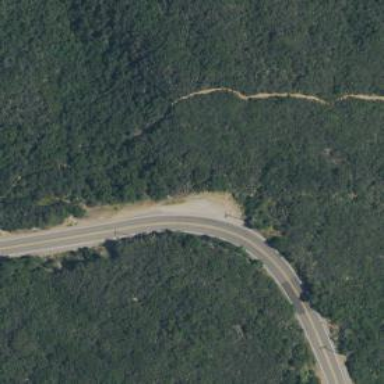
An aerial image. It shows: Rest area along the road.